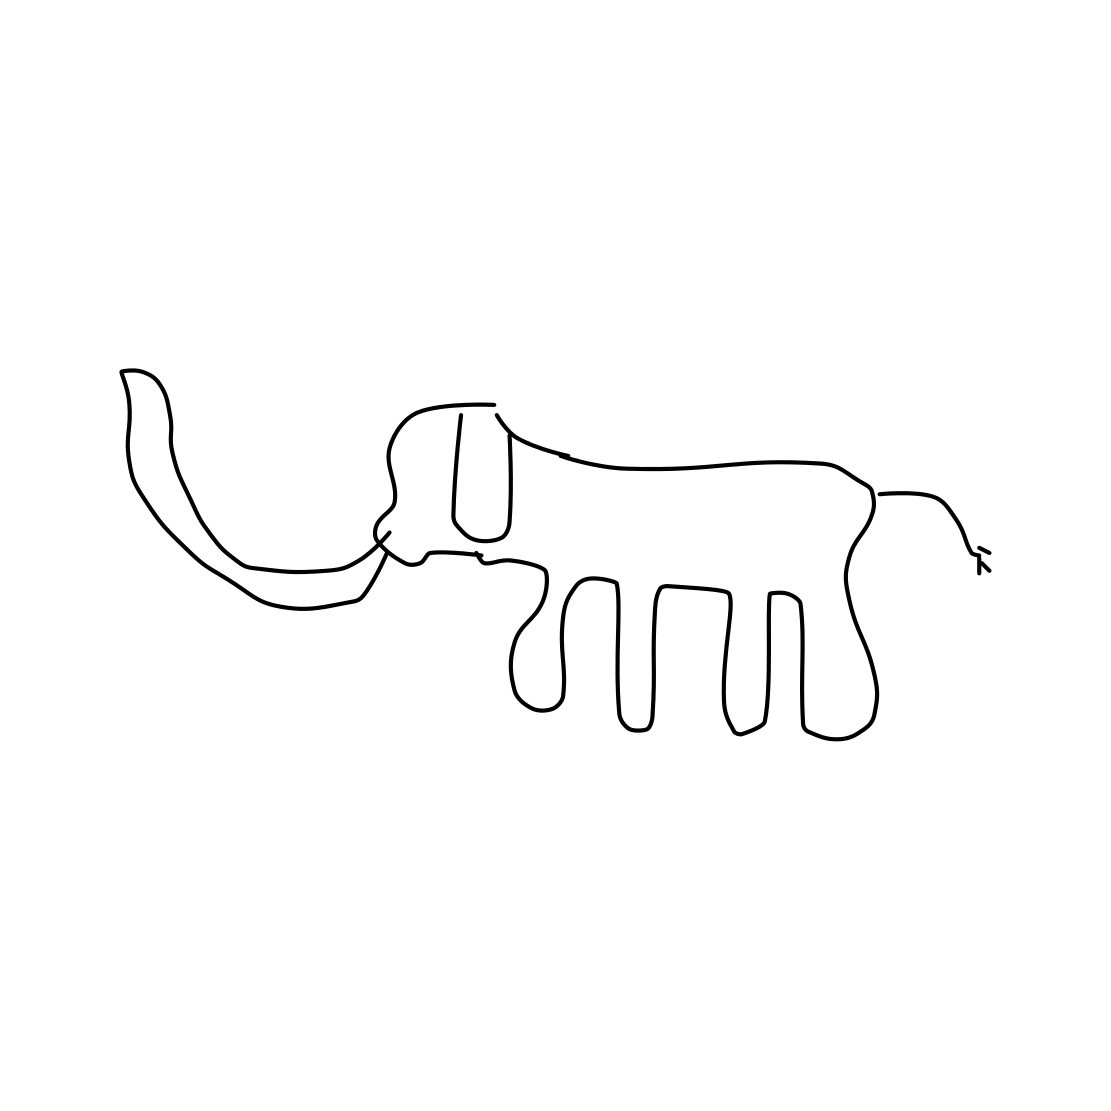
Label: elephant